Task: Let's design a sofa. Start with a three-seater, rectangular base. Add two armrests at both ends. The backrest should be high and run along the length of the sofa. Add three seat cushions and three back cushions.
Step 211:
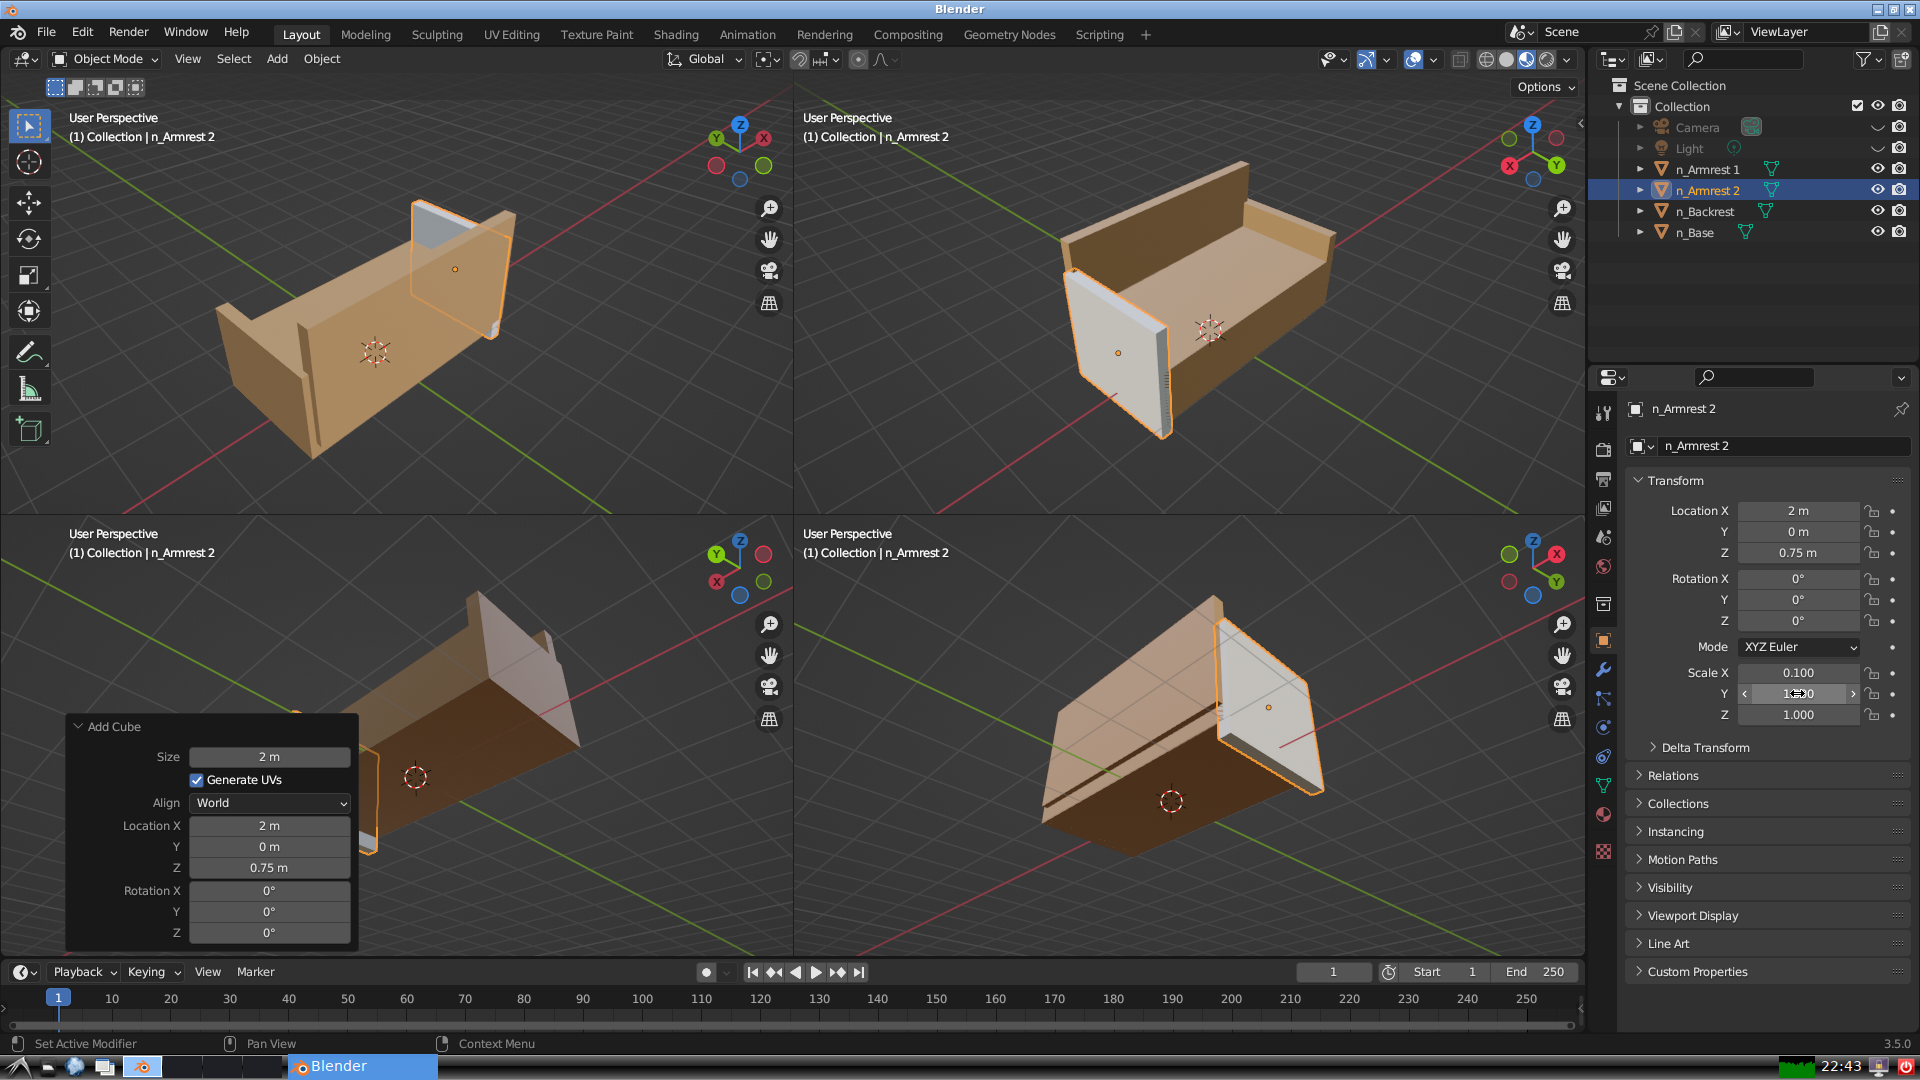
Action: click: no